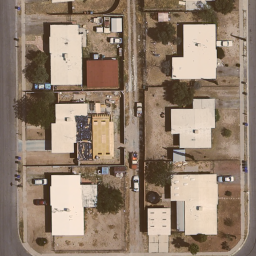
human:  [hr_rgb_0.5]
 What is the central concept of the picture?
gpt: medium residential